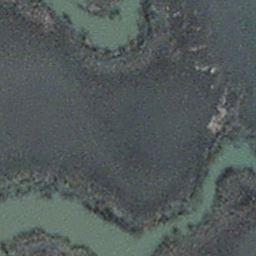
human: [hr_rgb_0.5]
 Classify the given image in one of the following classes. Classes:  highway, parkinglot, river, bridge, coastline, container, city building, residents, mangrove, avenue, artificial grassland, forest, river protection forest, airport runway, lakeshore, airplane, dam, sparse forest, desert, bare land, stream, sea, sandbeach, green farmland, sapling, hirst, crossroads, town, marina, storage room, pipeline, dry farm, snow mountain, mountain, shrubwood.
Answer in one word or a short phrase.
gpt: stream